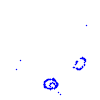
Particle: proton